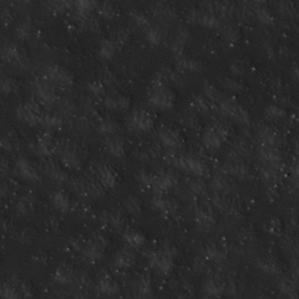
Label: non_frost